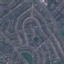
Land use / land cover class: Residential